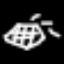
Label: diamond